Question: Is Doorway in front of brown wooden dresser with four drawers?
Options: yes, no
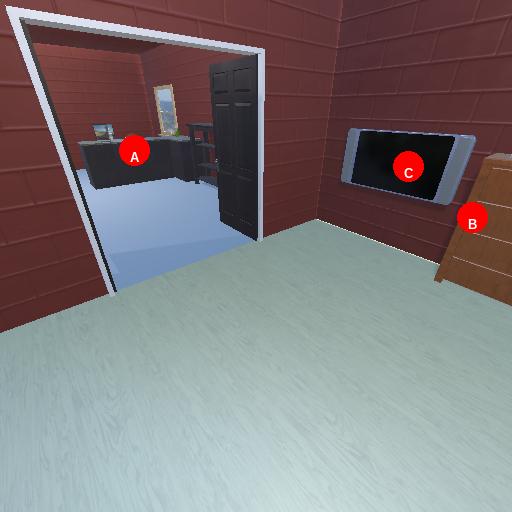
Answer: yes